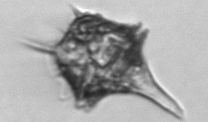
Label: Amylax